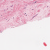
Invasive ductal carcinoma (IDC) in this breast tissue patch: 1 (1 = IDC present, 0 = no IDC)